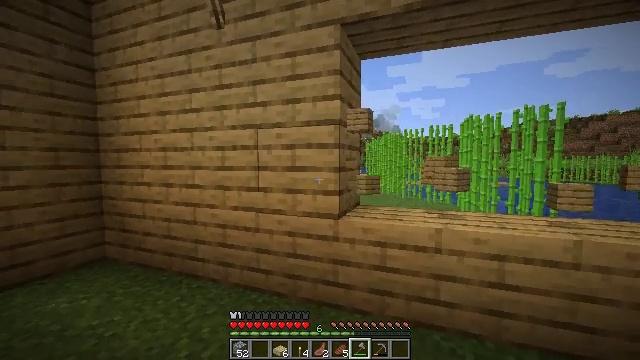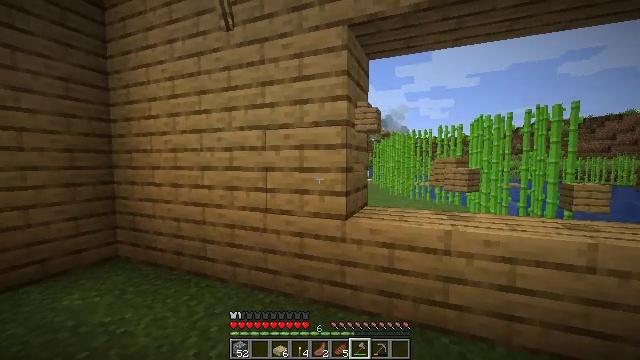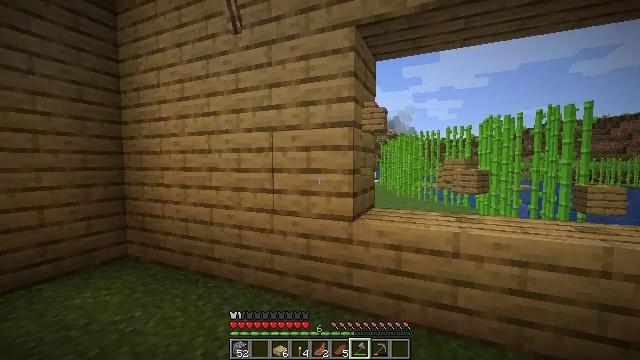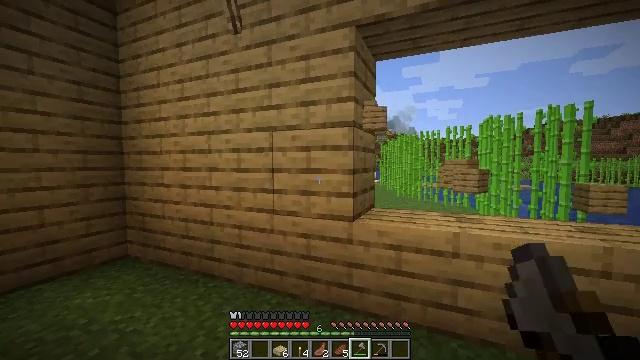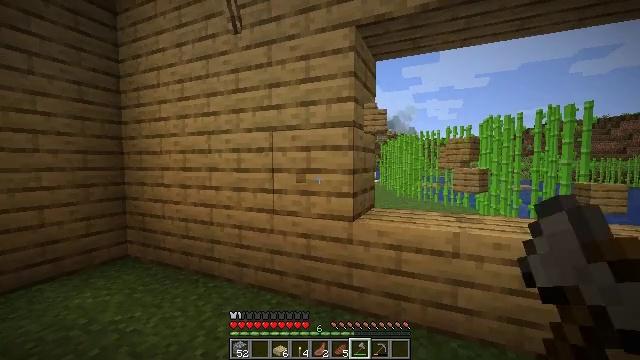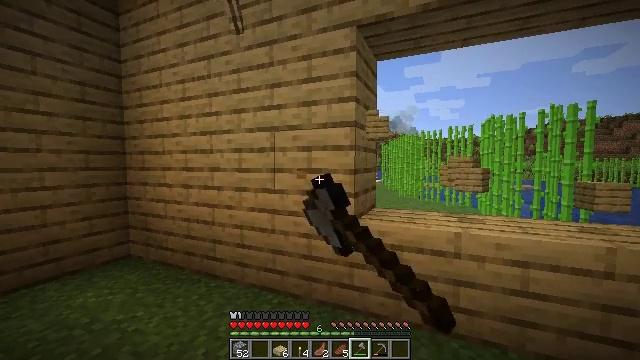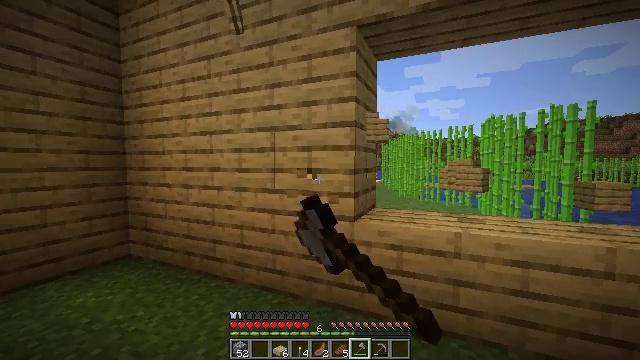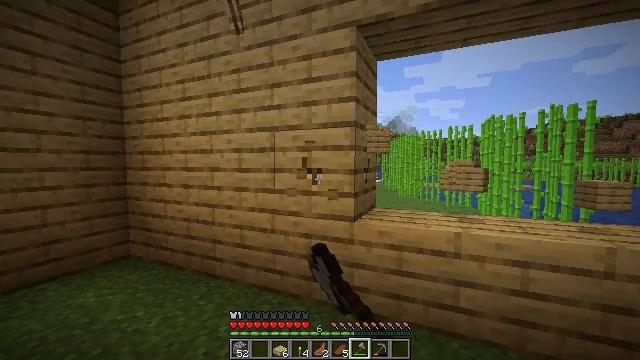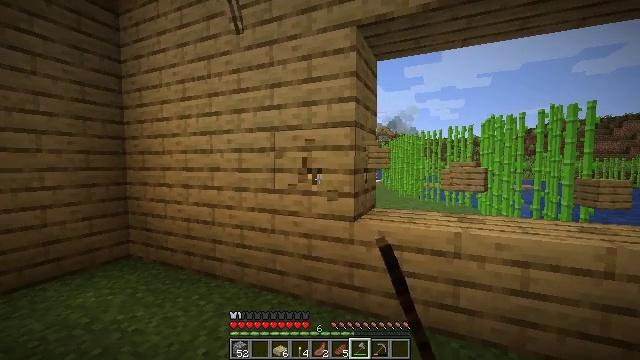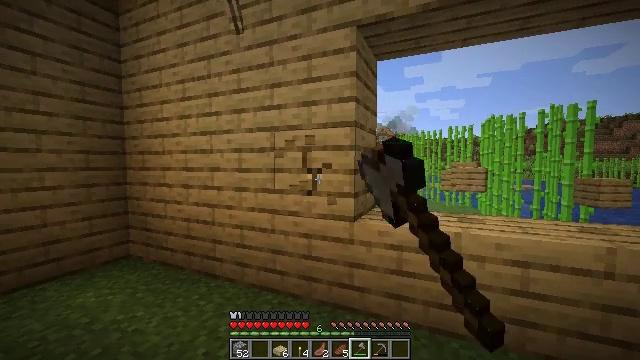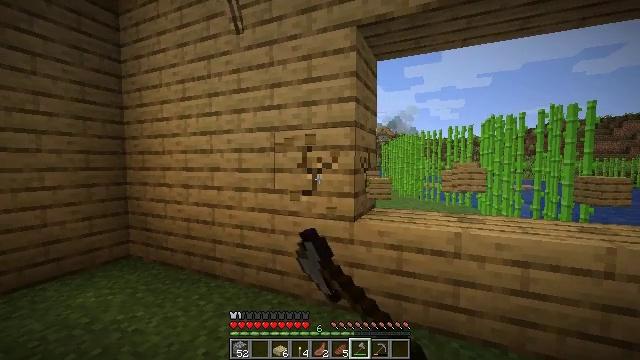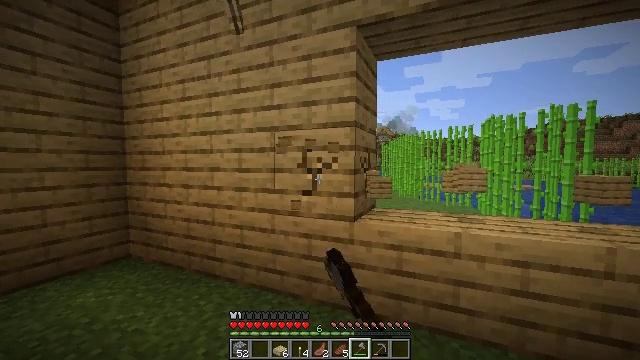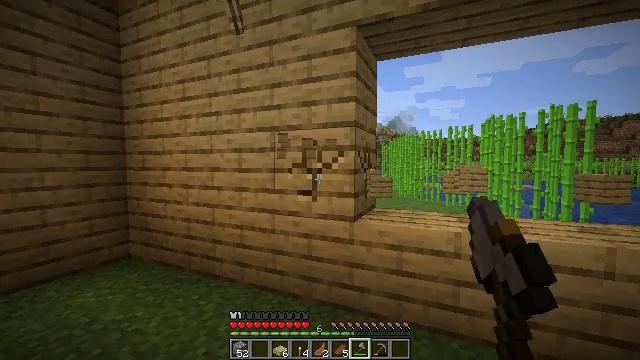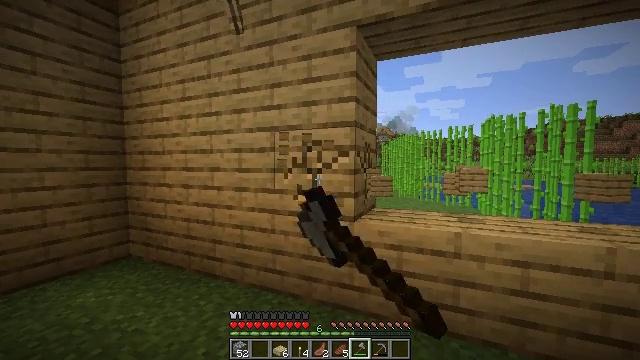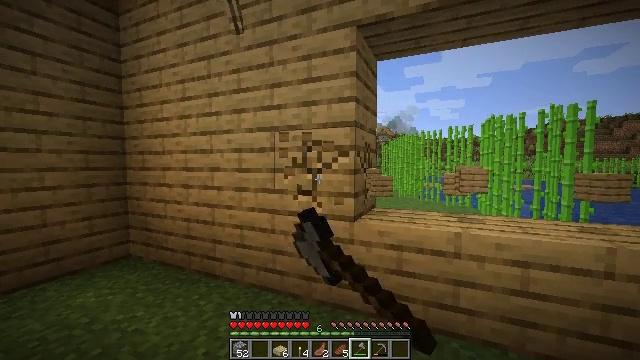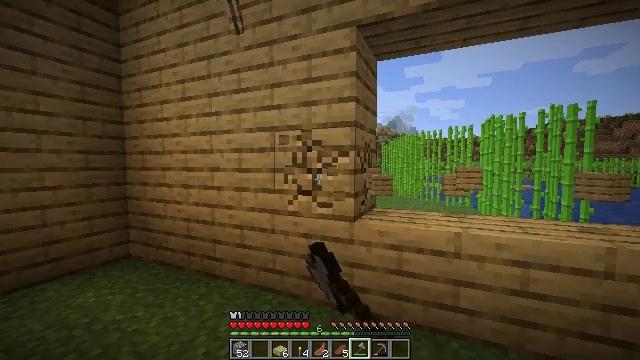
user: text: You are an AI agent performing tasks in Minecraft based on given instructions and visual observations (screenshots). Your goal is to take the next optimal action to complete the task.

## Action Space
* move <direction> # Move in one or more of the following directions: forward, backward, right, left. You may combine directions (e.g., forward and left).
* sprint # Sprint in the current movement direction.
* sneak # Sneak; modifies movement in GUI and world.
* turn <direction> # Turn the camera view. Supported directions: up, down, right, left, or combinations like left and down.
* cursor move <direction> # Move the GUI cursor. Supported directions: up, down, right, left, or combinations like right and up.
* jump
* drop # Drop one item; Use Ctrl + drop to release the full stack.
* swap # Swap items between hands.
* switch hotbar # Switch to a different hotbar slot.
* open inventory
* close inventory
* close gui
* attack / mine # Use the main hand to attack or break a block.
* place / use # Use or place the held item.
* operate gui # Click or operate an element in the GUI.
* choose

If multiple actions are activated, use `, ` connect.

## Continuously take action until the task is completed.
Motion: motion action
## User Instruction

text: Break the existing planks.
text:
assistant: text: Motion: turn left
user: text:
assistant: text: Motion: turn left
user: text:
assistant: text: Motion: no_op
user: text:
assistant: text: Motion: attack / mine
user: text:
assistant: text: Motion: attack / mine
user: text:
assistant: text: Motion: attack / mine
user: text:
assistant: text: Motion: attack / mine
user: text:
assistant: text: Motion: attack / mine
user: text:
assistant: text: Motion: attack / mine
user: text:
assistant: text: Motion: attack / mine
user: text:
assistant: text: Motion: attack / mine
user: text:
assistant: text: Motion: attack / mine
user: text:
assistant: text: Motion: attack / mine
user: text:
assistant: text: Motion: attack / mine
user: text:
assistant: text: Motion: attack / mine
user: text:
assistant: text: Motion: attack / mine
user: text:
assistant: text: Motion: attack / mine
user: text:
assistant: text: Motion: attack / mine
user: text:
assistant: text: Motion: attack / mine
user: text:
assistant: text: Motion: attack / mine
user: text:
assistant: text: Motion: attack / mine
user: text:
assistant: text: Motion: attack / mine
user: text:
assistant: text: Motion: attack / mine
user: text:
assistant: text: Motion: attack / mine
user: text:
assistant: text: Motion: attack / mine
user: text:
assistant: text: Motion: turn up, attack / mine
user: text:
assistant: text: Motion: turn up, attack / mine
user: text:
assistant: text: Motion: turn up, attack / mine
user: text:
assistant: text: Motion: attack / mine
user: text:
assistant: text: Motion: attack / mine